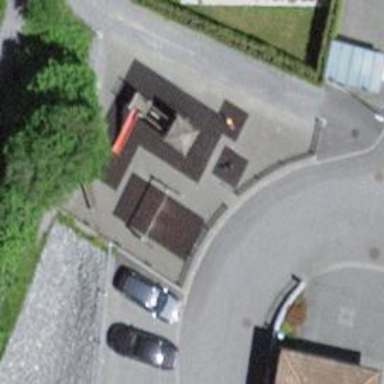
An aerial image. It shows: Playground area for leisure activities on the land.